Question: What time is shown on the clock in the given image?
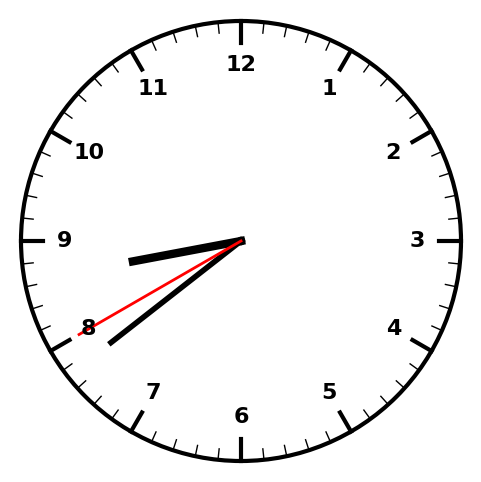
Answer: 08:38:40